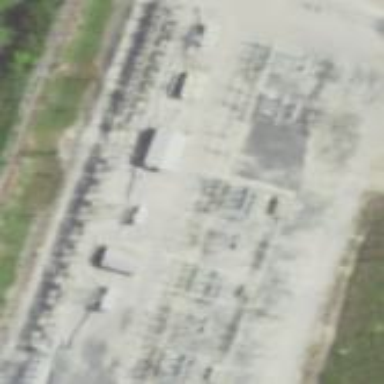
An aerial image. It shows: Outdoor substation at the transmission level.